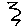
Label: zigzag